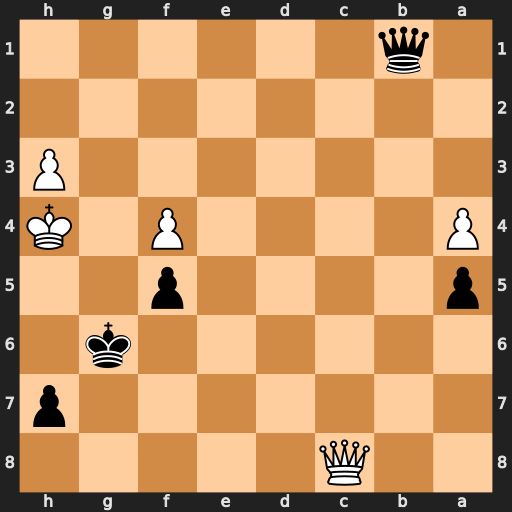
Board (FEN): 2Q5/7p/6k1/p4p2/P4P1K/7P/8/1q6
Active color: b
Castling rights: -
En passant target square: -
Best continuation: Qe1#